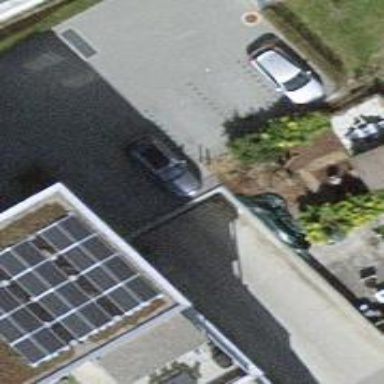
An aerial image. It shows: Parking entrance.